The picture encodes a bearing's raw vibration samples as pixel intensities in a 2-D grid. Diagnose the bearing from this image, choosing from: normal, inner_race, outer_race, ball.
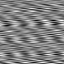
Answer: outer_race